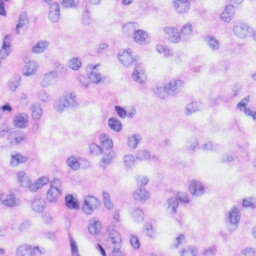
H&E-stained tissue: Liver